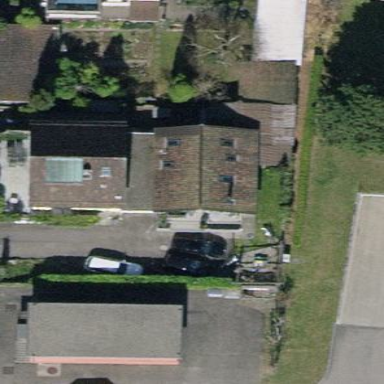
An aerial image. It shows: Gabled house with tile roof.